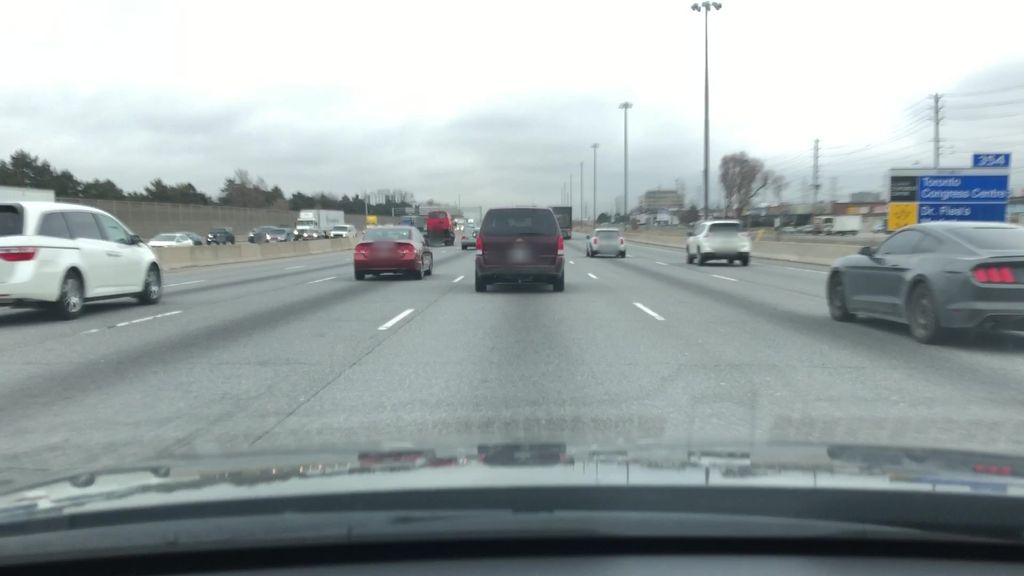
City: toronto